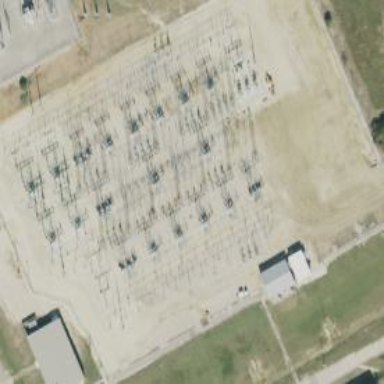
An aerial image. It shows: Switch used for power control.